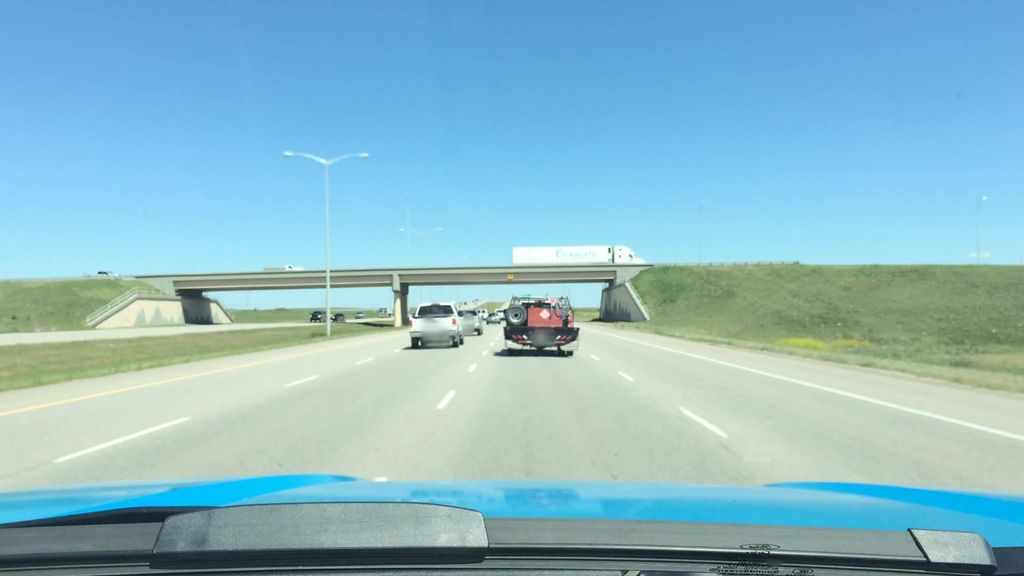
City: calgary